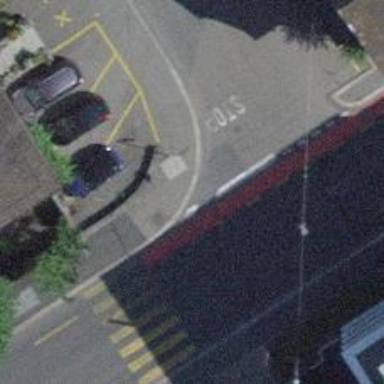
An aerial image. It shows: Kerb serving as barrier.